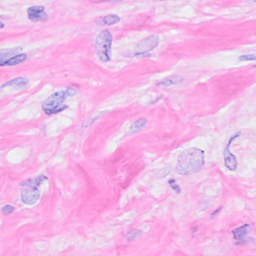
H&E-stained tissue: Breast